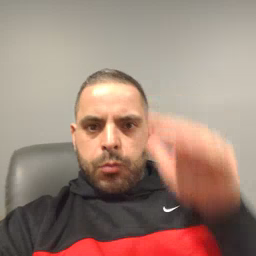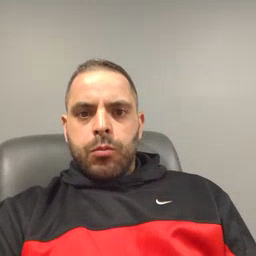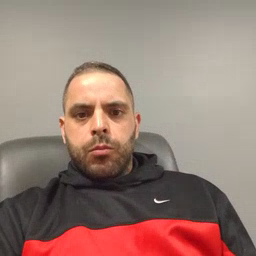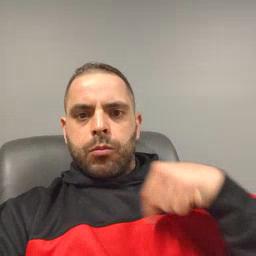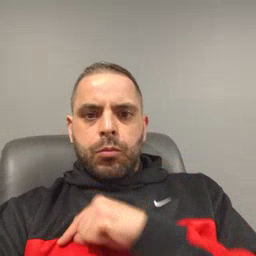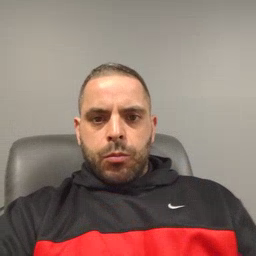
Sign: weus